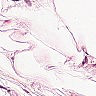
Metastatic tissue present: no